Question: I want to display a web page that is just an iframe, with a fixed width sidebar and a fixed height bottom bar.
It will look like this:
This is where I'm at now, which doesn't work:
'''
<style>
body {margin:0;overflow:hidden;background-color:#f4f4f4;}
#iframe {position:absolute;left:0px;top:0px; width:100%; height:100%; padding:0px 200px 100px 0px;}
#bars {width:100%;height:100%;}
#bottombar {width:100%; height: 100px; position: absolute; bottom: 0; background: grey}
#sidebar {width:200px; height: 100%; position: absolute; right: 0;background: grey}
</style>
<iframe id="iframe" name="iframe1" frameborder="0" height="100%" width="100%" src="http://someurl.com"></iframe>
<div id="bars">
<div id="bottombar"></div>
<div id="sidebar"></div>
</div>
'''
Any help would be much appreciated!
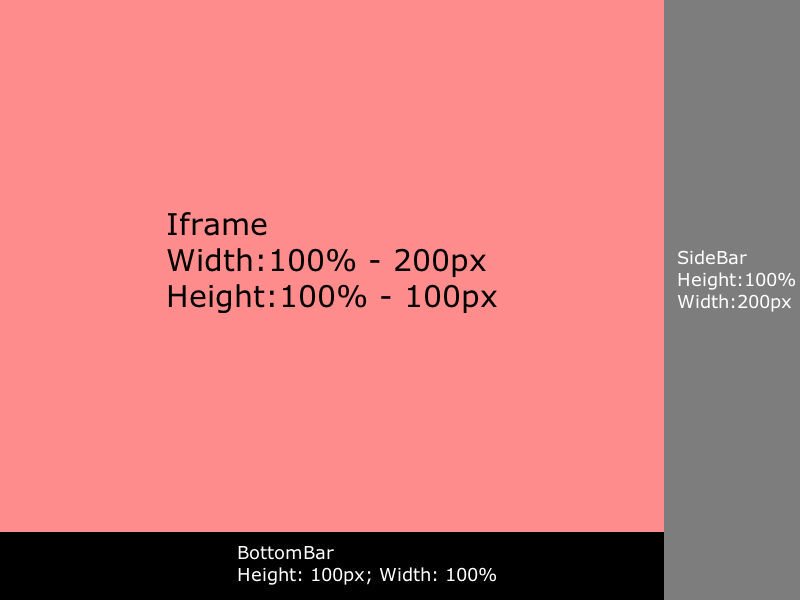
Answer: I would use HTML5 and this is not the best way to make the layout, but well...
Here is the jsfiddle: <URL>
'''
/* In a Reset CSS */
body, div {
margin: 0;
padding: 0;
}
/* Style CSS */
html, body { height: 100%; }
body {
position: relative;
background: #F4F4F4;
}
iframe#iframe {
width: calc(100% - 200px);
height: calc(100% - 100px);
overflow: hidden;
}
div#sidebar {
position: fixed;
top: 0;
right: 0;
height: 100%;
width: 200px;
background: gray;
}
div#bottombar {
bottom: 0;
height: 100px;
width: 100%;
background: black;
}
'''